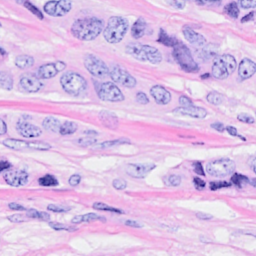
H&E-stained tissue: Breast